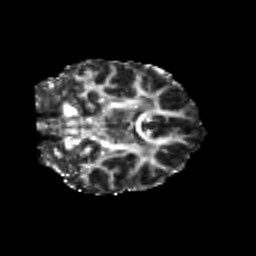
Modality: FA
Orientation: coronal
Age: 28
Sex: female
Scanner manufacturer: siemens
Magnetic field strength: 3 T
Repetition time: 3.5 s
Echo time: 0.104 s